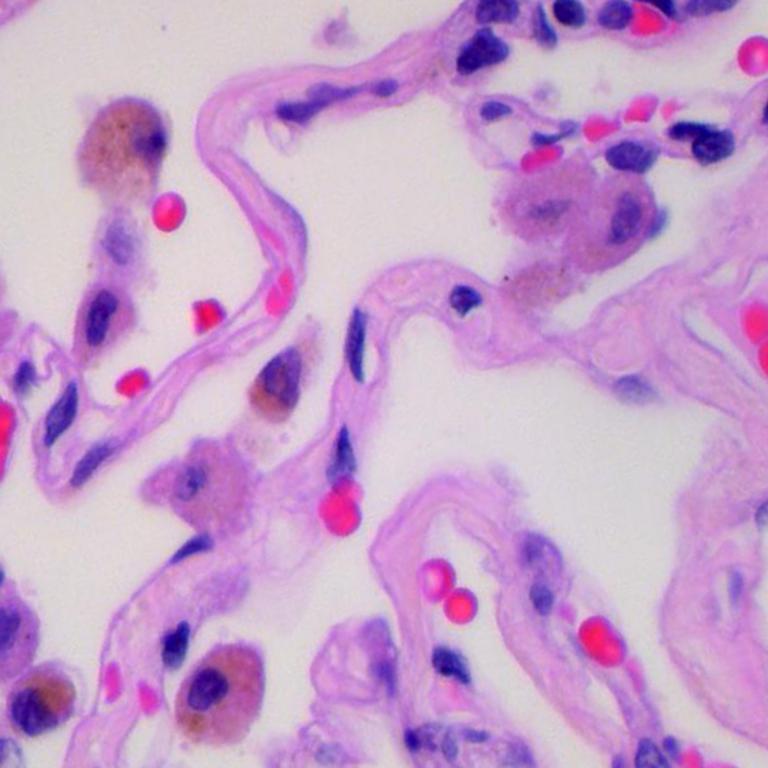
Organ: lung
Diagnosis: benign